Question: Rightnow i'm developing an application where i have to display huge number of markers on the map roughly (30K to 50K).right now while rendering the map it is taking time to render whole points so i would like to add an loading gif icon while Navteq Map renders the pointsso that user will be aware of that map is rendering the points.
I'm using latest Nokia(Here)- Maps API version '2.5.3'.
i have tried with 'transitionstart' and 'transistionend' events but it is not showing my GIF icon but if i only handle the 'tranisionstart' event then the ICON willbe shown.but if i handle both events it would display the icon, i'm suspecting that it is due to start and end events are attached sidebyside.
I tried this:
'''
map = new nokia.maps.map.Display(mapContainer, {
// Initial center and zoom level of the map
center: [51.410496, 5.459197],
zoomLevel: ZoomLevel,
components: [
// We add the behavior component to allow panning / zooming of the map
new nokia.maps.map.component.Behavior(),
new nokia.maps.map.component.ZoomBar(),
new nokia.maps.map.component.Overview(),
new nokia.maps.map.component.TypeSelector(),
new nokia.maps.map.component.ScaleBar(),
infoBubbles
]
});
map.addListener("transitionstart", function () {
ChangeProgressGif(true);
});
map.addListener("transitionend", function () {
ChangeProgressGif(false);
});
function ChangeProgressGif(progressFlag)
{
if (progressFlag)
document.getElementById("ProgressIcon").style.visibility = "visible";
else
document.getElementById("ProgressIcon").style.visibility = "hidden";
}
'''
'''
<img src="Images\Resources\LoadingGIF.gif" id="ProgressIcon"/>
'''
i have tried BaseMapChangeStart and BaseMapChangeEnd events also but none of them worked. any help would be greatly appreciated.
after trying the @Jason solution it is even taking some time to render the points after the 'CluterProvider' state is changed to 'ready'.
and as mentioned in comments i tried with state 'Clustered' as well, but state 'Clustered' is coming before the 'ReadyState'.

from the console i observed that there are many ready states and can we identify which one is the last ready state so that we can stop/hide the loading icon.
Thank you.
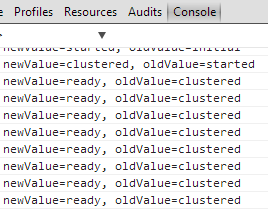
Answer: You probably want to add an to the 'state' property of the cluster provider instead:
'''
function clusterDataPoints(data) {
clusterProvider = new nokia.maps.clustering.ClusterProvider(map, {
eps: 16,
minPts: 1,
dataPoints: data
});
clusterProvider.addObserver("state",
function (obj, key, newValue, oldValue) {
console.log(newValue);
}
);
clusterProvider.cluster();
}
'''
The <URL> will change state to 'STATE_READY' whenever clustering is complete.
To add a "Loading" icon, you should add a custom map control like this:
'''
function extend(B, A) {
function I() {}
I.prototype = A.prototype;
B.prototype = new I();
B.prototype.constructor = B;
}
function HtmlControl (html, id) {
nokia.maps.map.component.Component.call(this);
this.init(html, id);
}
extend(HtmlControl,
nokia.maps.map.component.Component);
HtmlControl.prototype.init = function (html, id) {
that = this;
that.id = id
that.set('node', document.createElement('div'));
that.node.innerHTML = html;
};
HtmlControl.prototype.getId = function () {
return 'HtmlControl.' + this.id;
};
HtmlControl.prototype.attach = function (map) {
map.getUIContainer().appendChild(this.node);
};
HtmlControl.prototype.detach = function (display) {
map.getUIContainer().removeChild(this.node);
};
'''
It can be added to the map like this:
'''
htmlControl = new HtmlControl(
'<div class='loader' style='width:540px; height:334px; display:block'></div>', 'Loader');
map.components.add(htmlControl);
'''
and styled using CSS:
'''
<style>
.loader {
position: relative;
top:0;
left:0;
bottom:0;
right:0;
background-color:black;
background-color: rgba(0,0,0,0.5);
background-image: url(img/loading.gif);
background-position: 50% 50%;
background-repeat: no-repeat;
}
</style>
'''
You would then just need to 'add()' or 'remove()' the html control to display the loading gif.